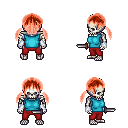
a pixel art fantasy rpg character, male body template, skeleton, teal sleeveless shirt, red pants, red twin-tailed hairstyle, white cloth bracers, dagger, four views (front, back, left, right), 2x2 character sprite sheet, small pixel art, hard edges, no anti-aliasing